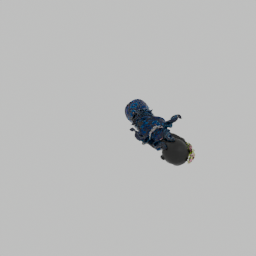
Label: people